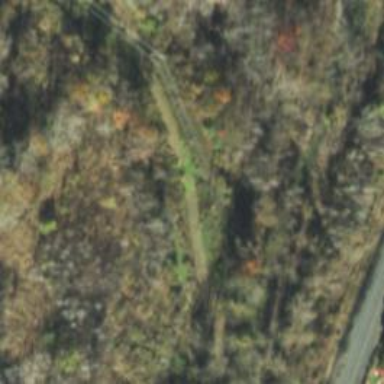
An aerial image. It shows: Abandoned railway.